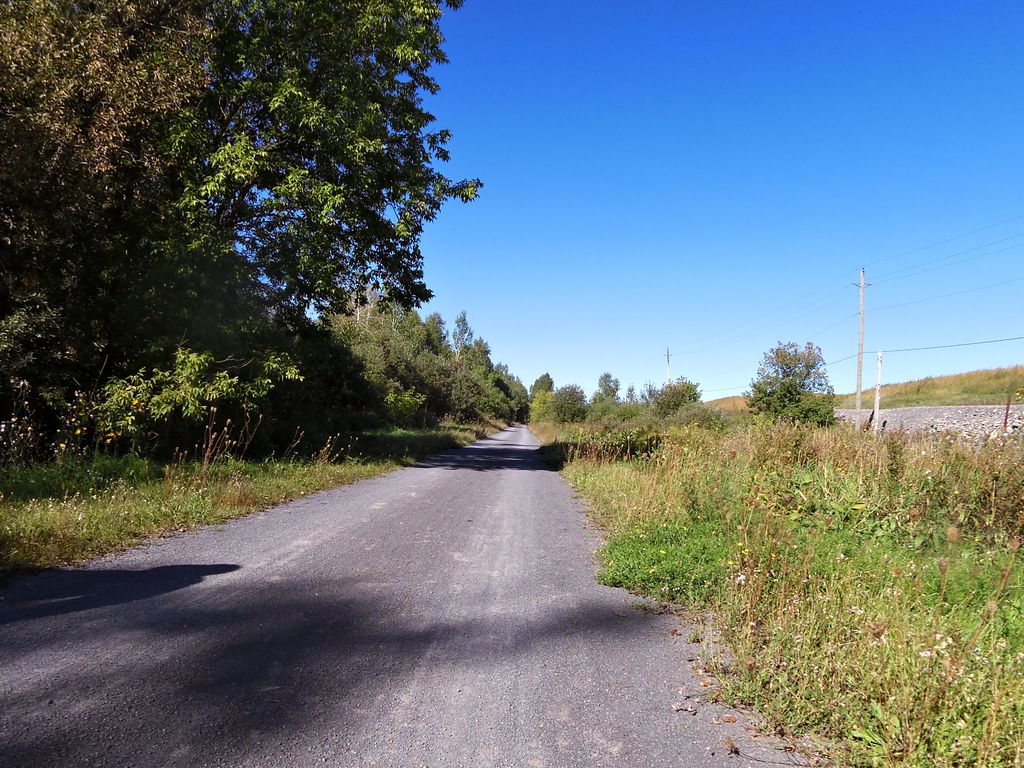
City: ottawa-gatineau